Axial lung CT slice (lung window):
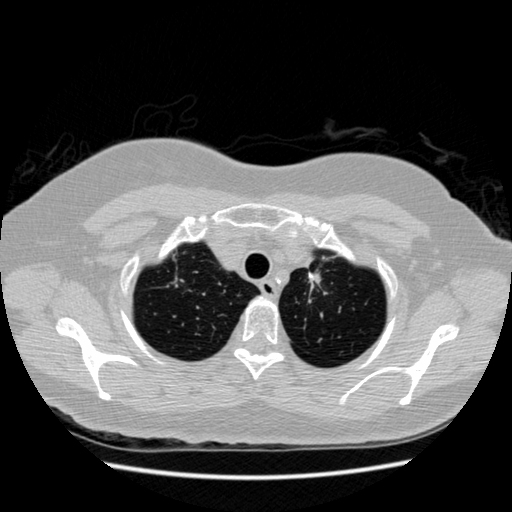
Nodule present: yes
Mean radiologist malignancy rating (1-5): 4